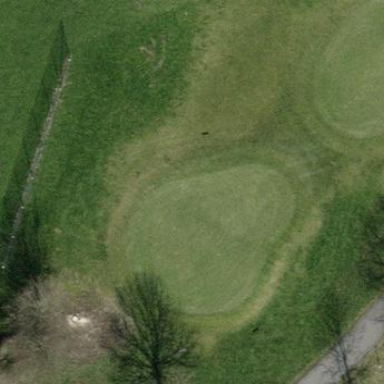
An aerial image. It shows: Picturesque green golfing area with grass land use.